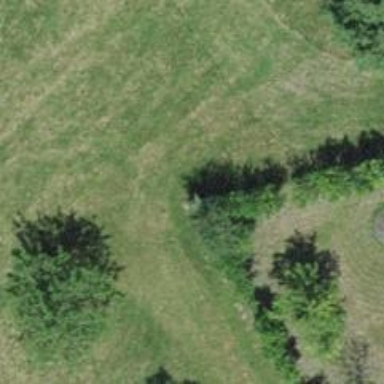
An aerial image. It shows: Hedge acting as barrier.